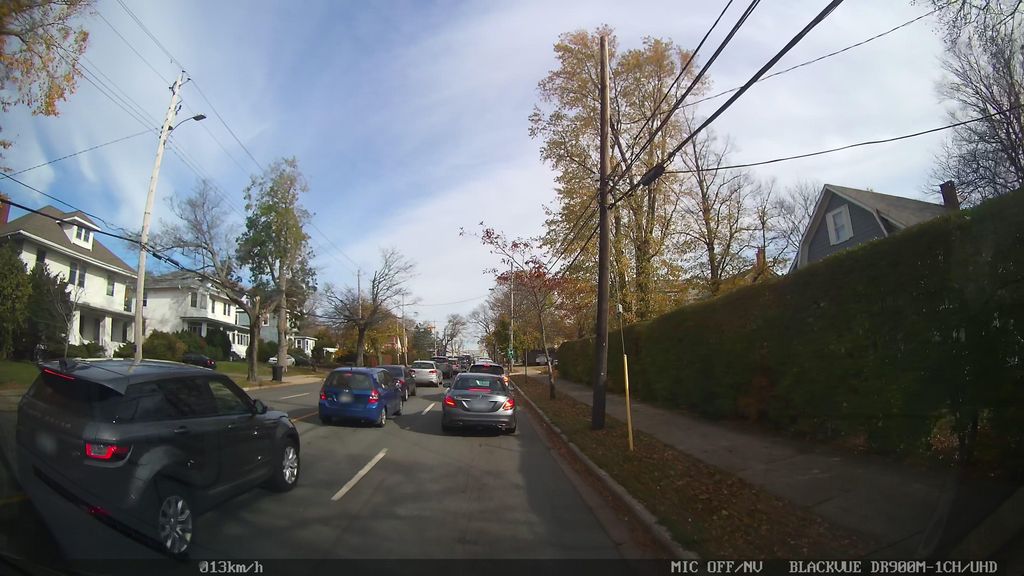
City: halifax